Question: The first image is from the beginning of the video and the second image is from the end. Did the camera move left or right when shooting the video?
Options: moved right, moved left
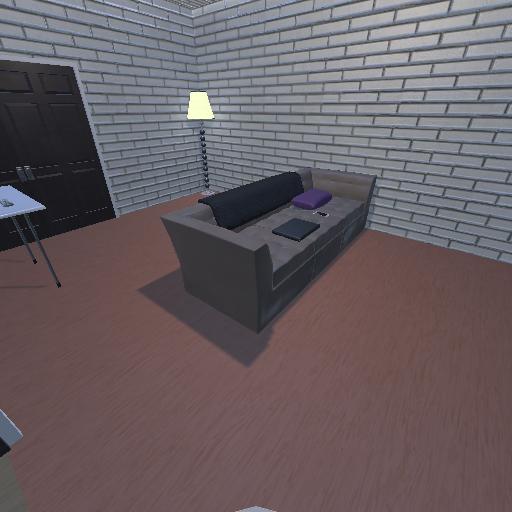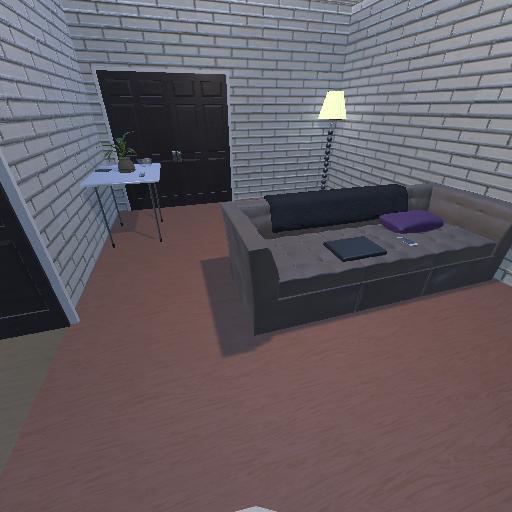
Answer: moved right